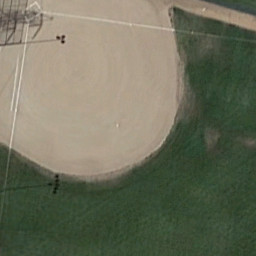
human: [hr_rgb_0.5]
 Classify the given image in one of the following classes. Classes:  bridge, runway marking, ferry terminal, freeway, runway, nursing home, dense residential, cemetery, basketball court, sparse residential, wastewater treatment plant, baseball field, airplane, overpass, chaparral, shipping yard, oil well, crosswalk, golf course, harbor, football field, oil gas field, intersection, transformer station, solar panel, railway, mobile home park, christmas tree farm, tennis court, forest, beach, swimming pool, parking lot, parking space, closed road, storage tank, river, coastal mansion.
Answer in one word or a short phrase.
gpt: baseball field